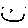
Label: smiley face